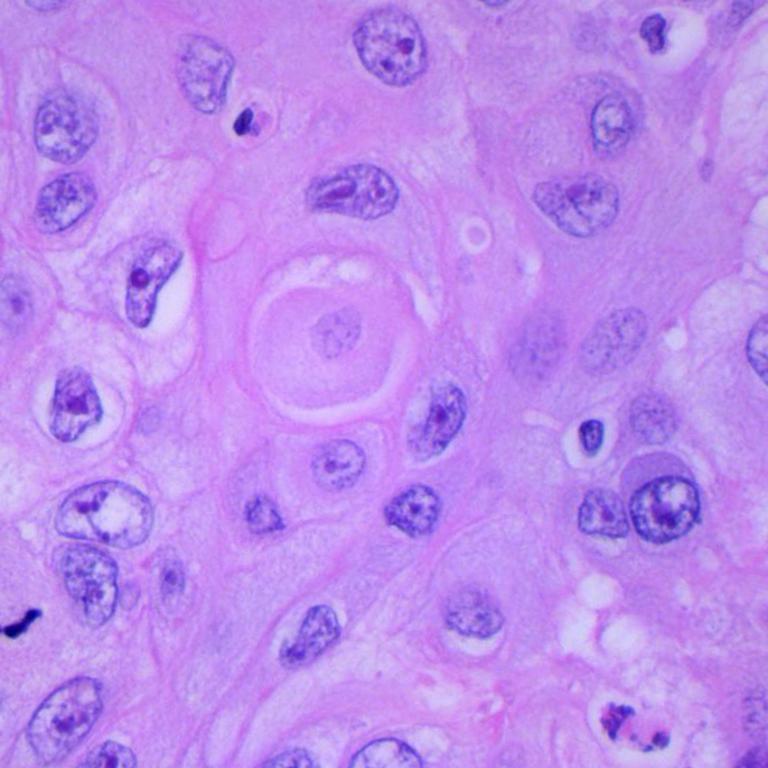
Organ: lung
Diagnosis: squamous carcinomas